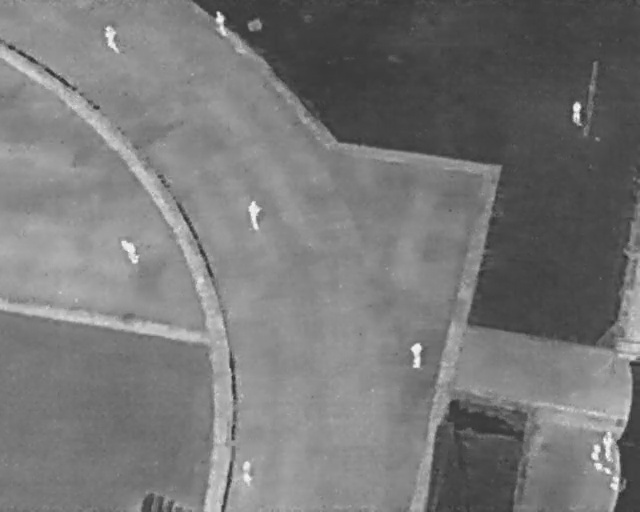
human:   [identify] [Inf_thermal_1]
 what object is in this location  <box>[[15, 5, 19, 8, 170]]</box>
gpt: <ref>1 large person at the top left</ref>

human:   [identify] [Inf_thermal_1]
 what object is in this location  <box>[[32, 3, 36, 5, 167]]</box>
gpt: <ref>1 medium person at the top</ref>

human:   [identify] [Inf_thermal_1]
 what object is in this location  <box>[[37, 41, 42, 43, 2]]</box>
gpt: <ref>1 large person at the center</ref>

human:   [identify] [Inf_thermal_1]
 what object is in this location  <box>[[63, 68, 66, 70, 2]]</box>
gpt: <ref>1 medium person at the center</ref>

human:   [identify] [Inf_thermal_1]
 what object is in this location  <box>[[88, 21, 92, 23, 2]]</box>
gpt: <ref>1 medium person at the top right</ref>